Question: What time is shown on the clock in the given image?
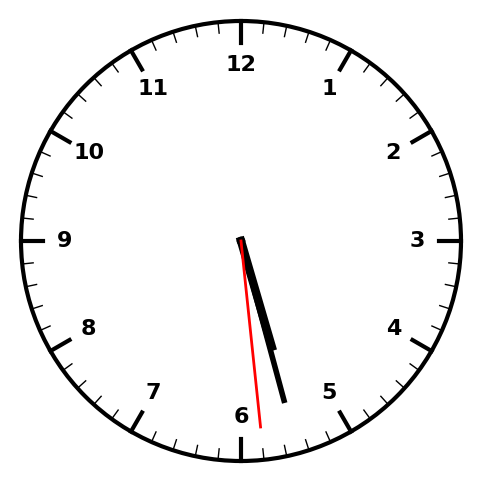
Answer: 05:27:29